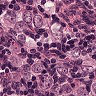
Metastatic tissue present: yes